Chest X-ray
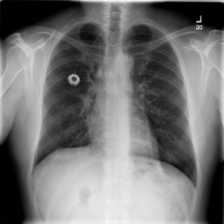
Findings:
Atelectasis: negative
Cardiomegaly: negative
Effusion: negative
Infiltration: negative
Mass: negative
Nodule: negative
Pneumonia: negative
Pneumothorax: negative
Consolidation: negative
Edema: negative
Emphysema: negative
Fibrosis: negative
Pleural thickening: negative
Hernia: negative